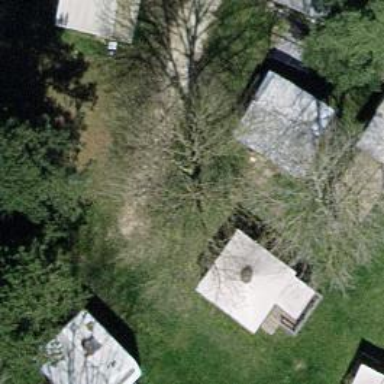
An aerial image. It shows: Tree with mixed leaves.